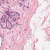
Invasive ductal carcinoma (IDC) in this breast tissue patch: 0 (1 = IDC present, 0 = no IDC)